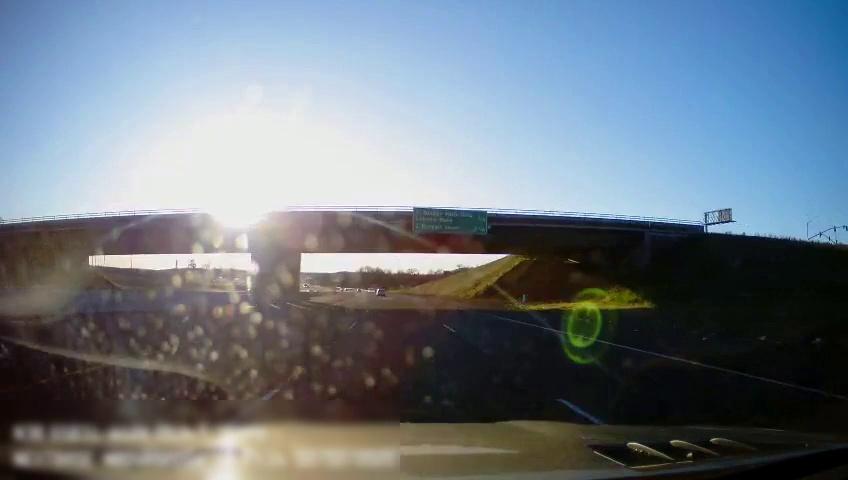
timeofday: Day
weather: Sunny
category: Drivable Space
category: Lanes | Alternate Lane
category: Lanes | Current Lane
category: Lanes | Current Lane
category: Lanes | Alternate Lane
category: Traffic | Signs